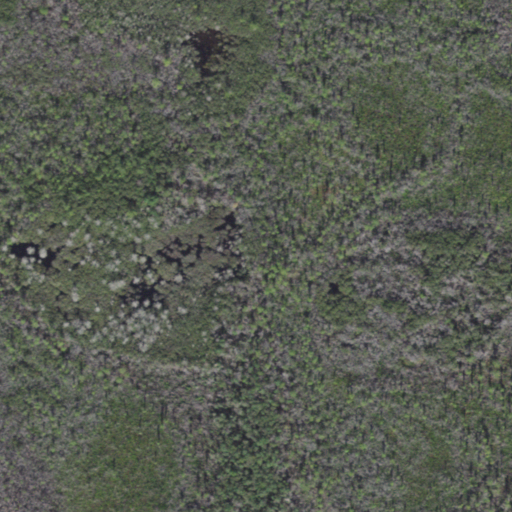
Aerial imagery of island in Florida named Black Cat Islands containing woody wetlands and herbaceous wetlands